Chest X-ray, PA view. Patient: 51 years old, sex M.
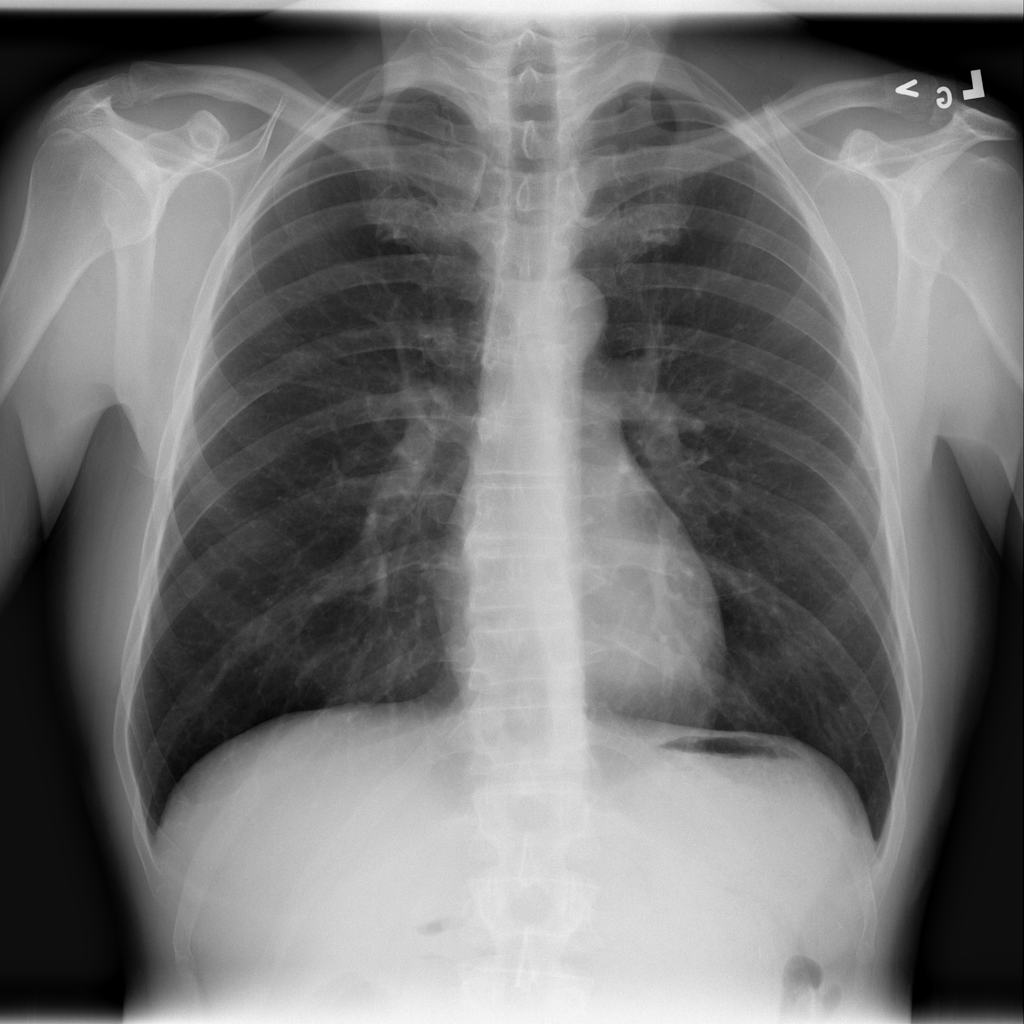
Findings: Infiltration